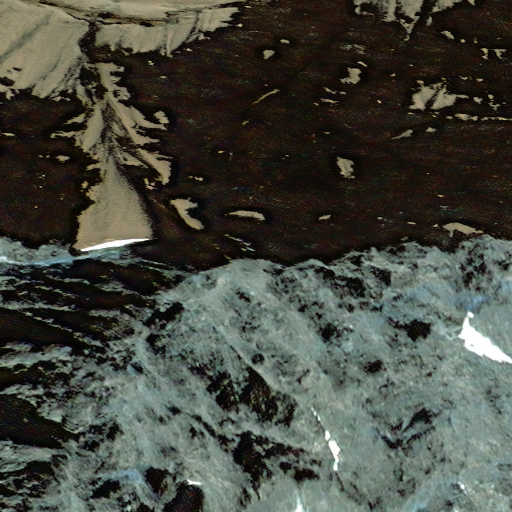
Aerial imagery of mountain in Alaska named Mount Leland containing only unknown